Question: I have a C# application which needs to import a function from a C++ dll. I use DLLImport to load the function. It works fine in English and Chinese environment, but it always raise 'Module not found' exception in French operating system.
The code snapshot:
'''
[DllImport("abcdef.dll", CallingConvention = CallingConvention.StdCall)]
public static extern string Version();
'''
Note that letters in the name of module have been replaced but the name itself is in the same format and the same length.
And a screenshot:

Any ideas?
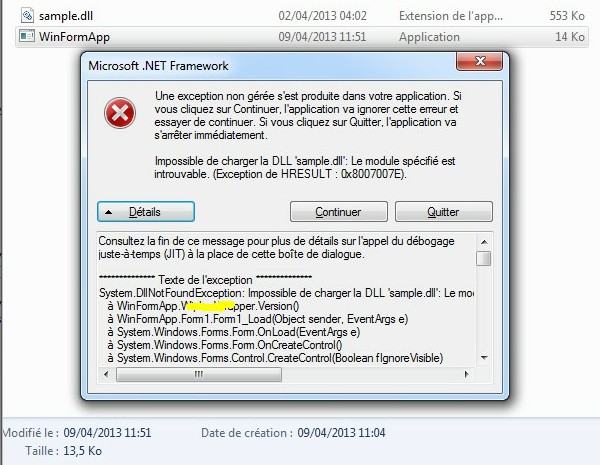
Answer: I have tried all methods you proposed, however the problem still exists.
Here is an alternative way which could avoid that error. It uses Win32 APIs to load the library and find the address of the function, then invoke it. Demo code follows:
'''
class Caller
{
[DllImport("kernel32.dll")]
private extern static IntPtr LoadLibrary(String path);
[DllImport("kernel32.dll")]
private extern static IntPtr GetProcAddress(IntPtr lib, String funcName);
[DllImport("kernel32.dll")]
private extern static bool FreeLibrary(IntPtr lib);
private IntPtr _hModule;
public Caller(string dllFile)
{
_hModule = LoadLibrary(dllFile);
}
~Caller()
{
FreeLibrary(_hModule);
}
delegate string VersionFun();
int main()
{
Caller caller = new Caller("abcdef.dll");
IntPtr hFun = GetProcAddress(_hModule, "Version");
VersionFun fun = Marshal.GetDelegateForFunctionPointer(hFun, typeof(VersionFun)) as VersionFun;
Console.WriteLine(fun());
return 0;
}
}
'''